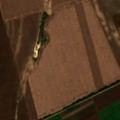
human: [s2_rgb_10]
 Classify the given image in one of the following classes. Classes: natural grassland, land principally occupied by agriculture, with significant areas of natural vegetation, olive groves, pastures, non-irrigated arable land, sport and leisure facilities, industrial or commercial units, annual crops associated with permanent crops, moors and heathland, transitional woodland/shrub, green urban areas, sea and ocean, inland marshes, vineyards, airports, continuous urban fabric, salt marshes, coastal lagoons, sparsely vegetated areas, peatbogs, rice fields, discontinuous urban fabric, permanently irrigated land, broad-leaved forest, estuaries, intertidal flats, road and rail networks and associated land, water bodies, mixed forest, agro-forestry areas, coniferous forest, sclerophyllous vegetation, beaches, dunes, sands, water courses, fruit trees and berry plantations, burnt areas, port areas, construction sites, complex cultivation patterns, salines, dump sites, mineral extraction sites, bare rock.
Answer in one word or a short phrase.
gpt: non-irrigated arable land